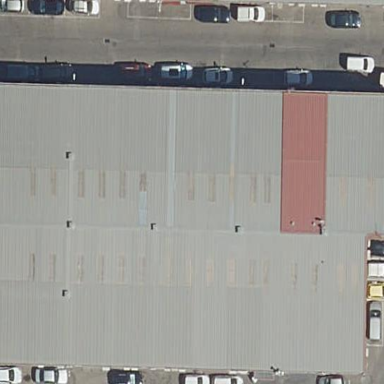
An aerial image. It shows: Industrial building.